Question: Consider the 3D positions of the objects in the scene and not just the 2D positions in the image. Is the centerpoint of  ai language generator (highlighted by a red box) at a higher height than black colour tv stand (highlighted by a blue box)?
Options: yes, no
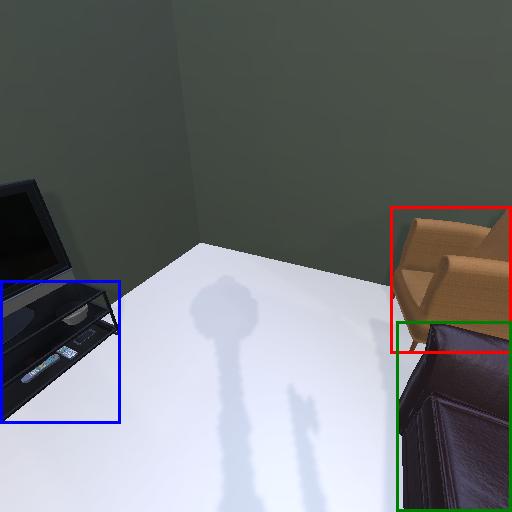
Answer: yes